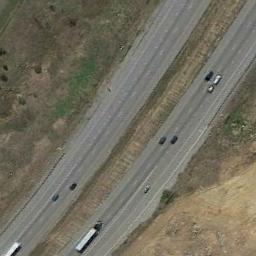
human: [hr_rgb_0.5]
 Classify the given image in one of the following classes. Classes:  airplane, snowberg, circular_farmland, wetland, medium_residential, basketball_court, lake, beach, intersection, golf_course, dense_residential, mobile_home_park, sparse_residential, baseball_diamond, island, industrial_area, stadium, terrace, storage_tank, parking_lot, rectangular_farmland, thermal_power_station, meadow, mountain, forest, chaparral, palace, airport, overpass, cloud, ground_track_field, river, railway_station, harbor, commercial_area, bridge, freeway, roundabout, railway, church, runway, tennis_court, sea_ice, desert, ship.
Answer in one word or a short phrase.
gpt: freeway